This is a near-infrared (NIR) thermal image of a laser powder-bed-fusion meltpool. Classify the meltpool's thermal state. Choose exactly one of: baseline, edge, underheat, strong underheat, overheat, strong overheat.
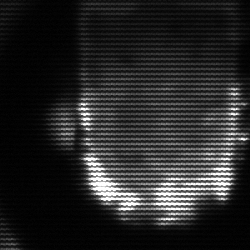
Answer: baseline